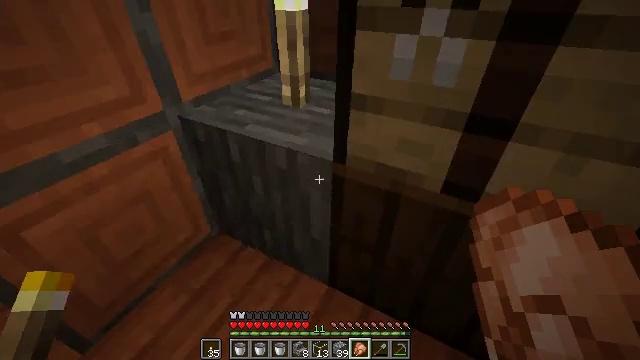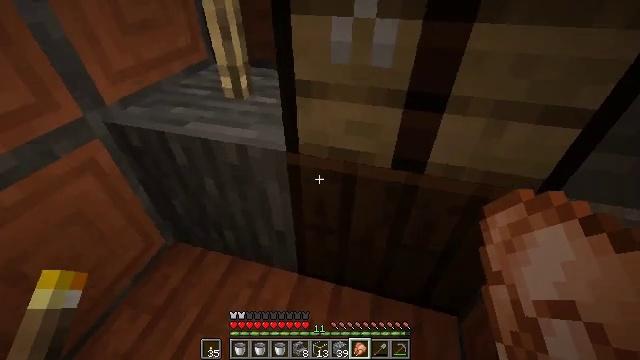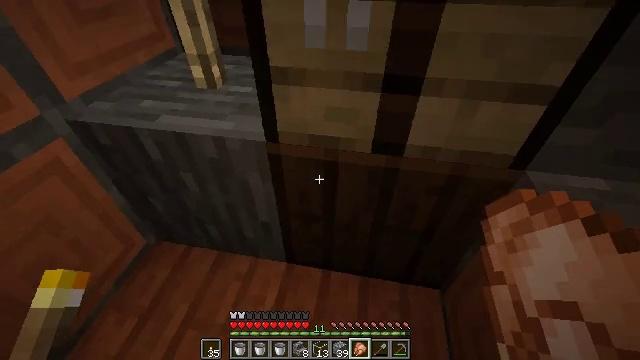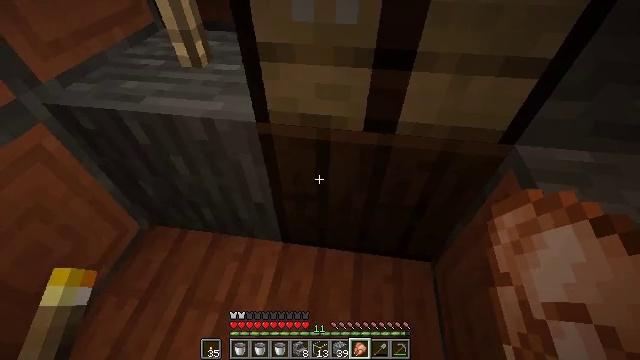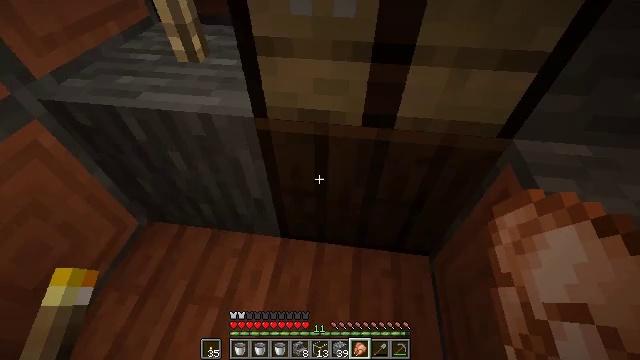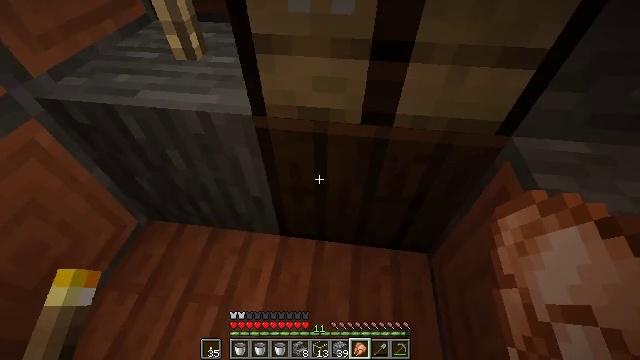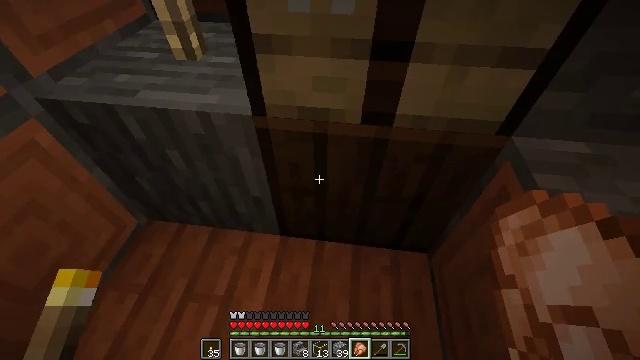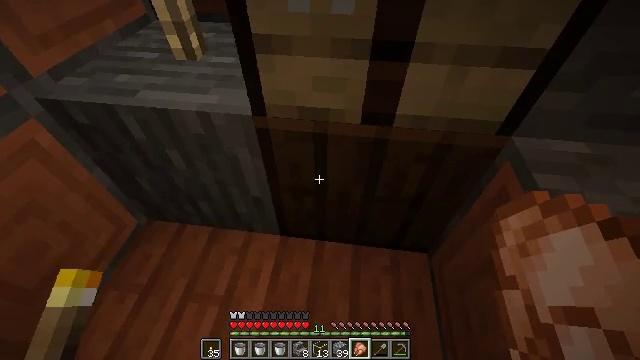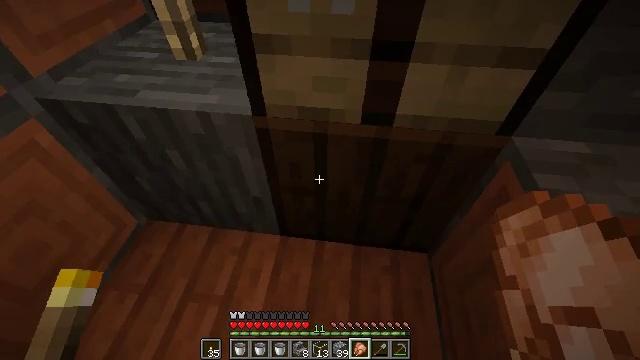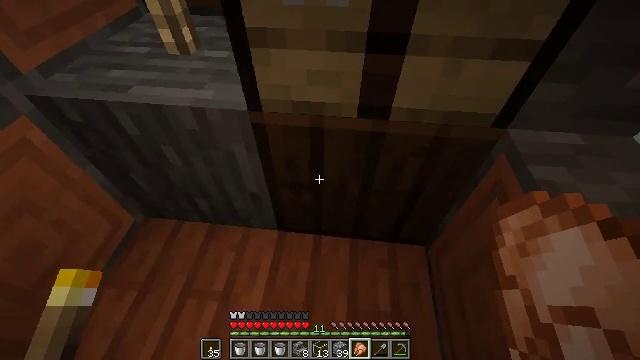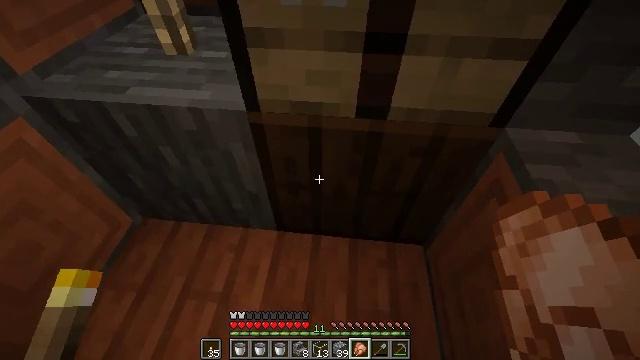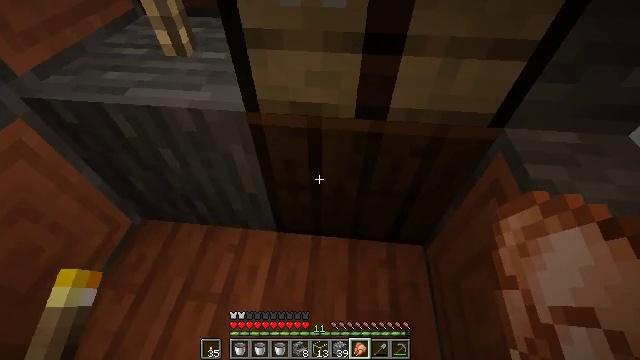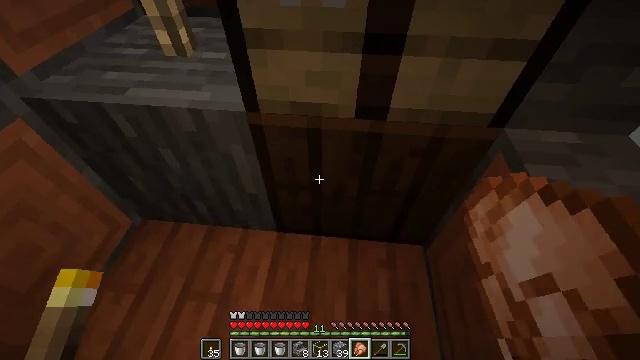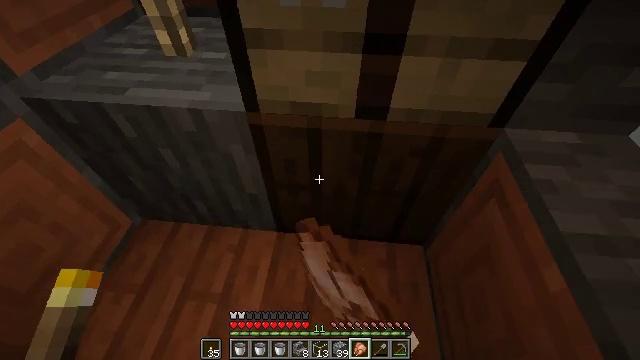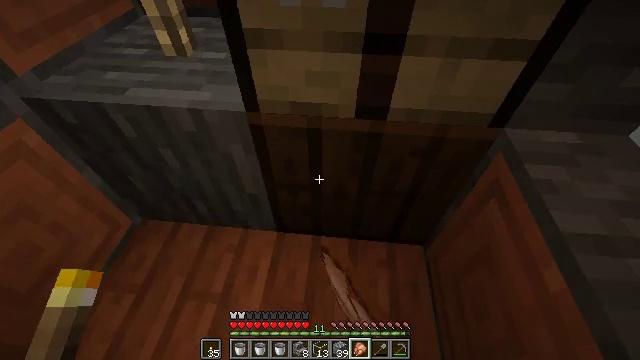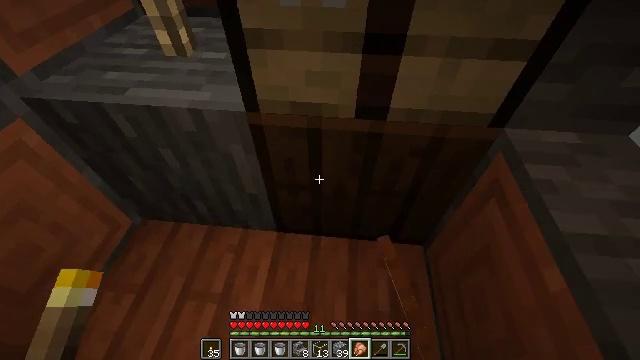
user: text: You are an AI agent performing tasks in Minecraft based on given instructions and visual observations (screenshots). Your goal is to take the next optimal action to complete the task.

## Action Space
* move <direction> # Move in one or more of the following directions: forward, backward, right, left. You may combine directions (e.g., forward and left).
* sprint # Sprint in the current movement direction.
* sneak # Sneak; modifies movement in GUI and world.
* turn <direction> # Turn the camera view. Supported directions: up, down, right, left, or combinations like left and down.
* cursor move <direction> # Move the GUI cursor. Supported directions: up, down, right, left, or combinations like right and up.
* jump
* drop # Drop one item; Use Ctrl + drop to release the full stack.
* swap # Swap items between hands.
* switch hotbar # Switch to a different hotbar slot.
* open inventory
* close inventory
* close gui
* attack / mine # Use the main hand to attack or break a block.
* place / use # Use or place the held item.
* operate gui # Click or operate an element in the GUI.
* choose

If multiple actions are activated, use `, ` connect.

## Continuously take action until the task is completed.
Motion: motion action
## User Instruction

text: Open the crafting grid to craft an acacia fence gate.
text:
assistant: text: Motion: turn right and down
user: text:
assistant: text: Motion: turn right and down
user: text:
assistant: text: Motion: turn right and down
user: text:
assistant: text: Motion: turn down
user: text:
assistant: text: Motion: no_op
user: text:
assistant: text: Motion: no_op
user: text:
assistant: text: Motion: no_op
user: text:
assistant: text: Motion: no_op
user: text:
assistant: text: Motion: turn right and down
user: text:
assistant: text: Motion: no_op
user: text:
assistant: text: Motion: use / place
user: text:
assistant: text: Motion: use / place
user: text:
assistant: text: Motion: use / place
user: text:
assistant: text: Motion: no_op
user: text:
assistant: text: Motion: no_op
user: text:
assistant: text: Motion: open gui
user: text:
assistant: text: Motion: no_op
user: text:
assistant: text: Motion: no_op
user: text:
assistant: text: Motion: no_op
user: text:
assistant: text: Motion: no_op
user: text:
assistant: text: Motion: no_op
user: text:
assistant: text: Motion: no_op
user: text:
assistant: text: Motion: no_op
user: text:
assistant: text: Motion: no_op
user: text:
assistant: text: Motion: no_op
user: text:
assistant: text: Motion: no_op
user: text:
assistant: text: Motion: no_op
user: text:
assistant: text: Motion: no_op
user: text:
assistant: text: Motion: no_op
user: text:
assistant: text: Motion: no_op